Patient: sex F, age 61
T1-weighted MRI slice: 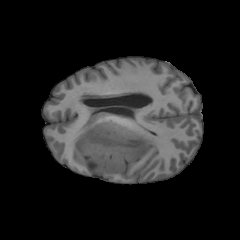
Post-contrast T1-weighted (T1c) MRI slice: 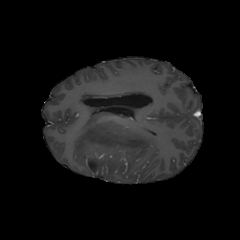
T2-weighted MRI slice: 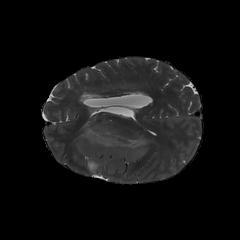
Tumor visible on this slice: yes
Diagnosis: Glioblastoma, IDH-wildtype
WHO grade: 4